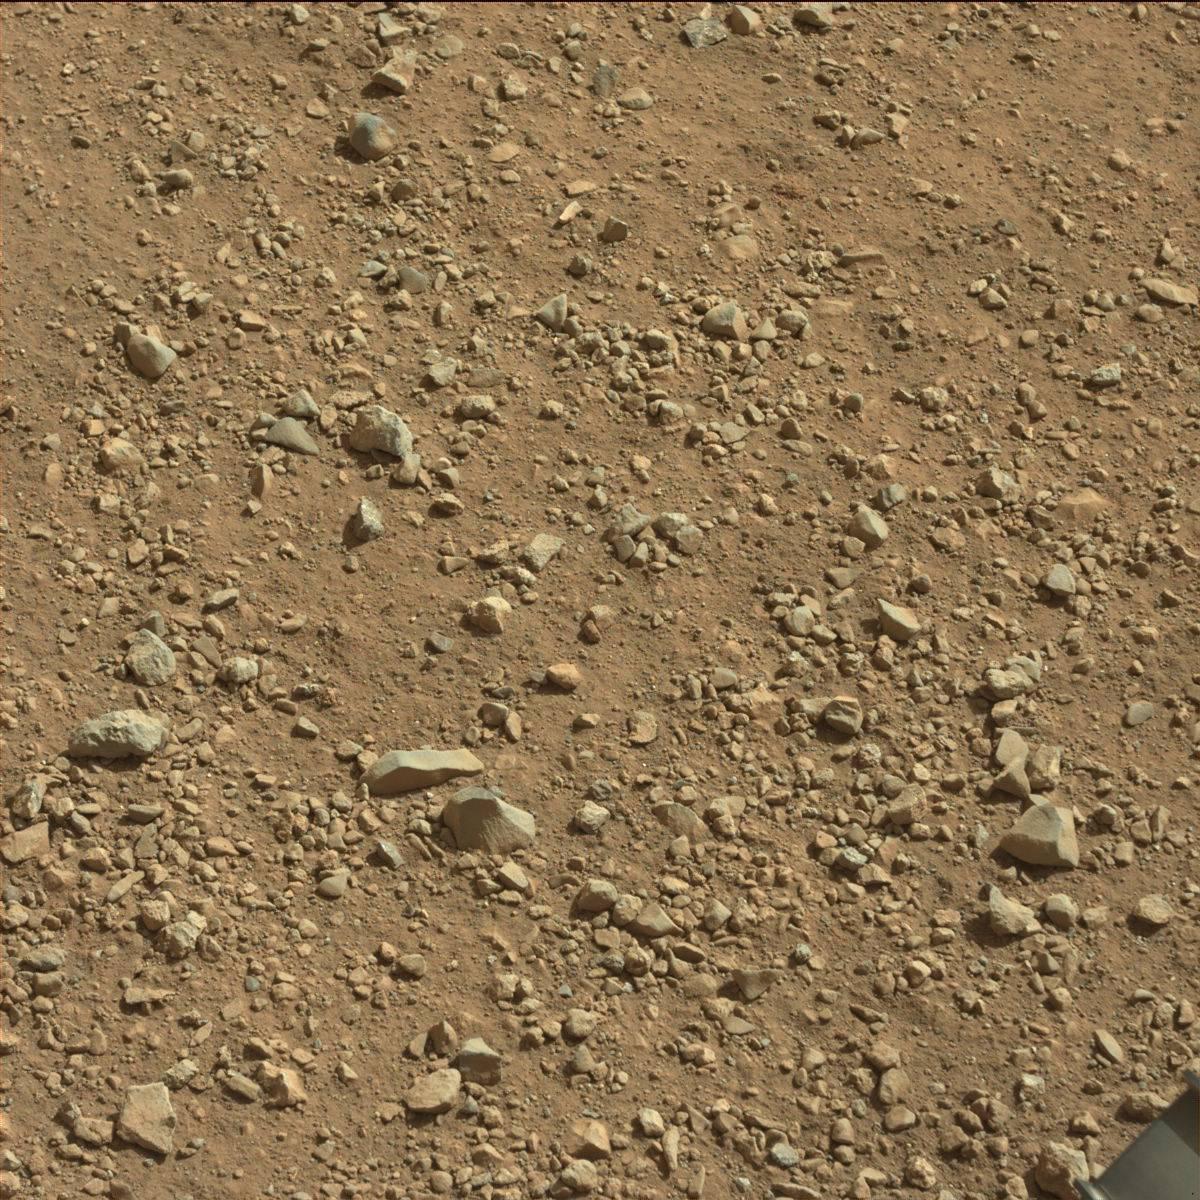
Terrain classes present: Bedrock, Rock, Rover, Sand / Soil